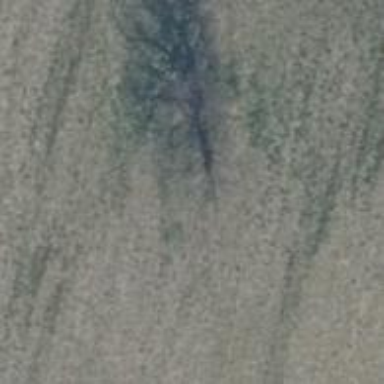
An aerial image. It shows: Single tag "natural: tree."